Question: I have implemented the primefaces <URL>
However, when I have to much data in my table it looks like that:

What are possible solutions to limit the cell size?
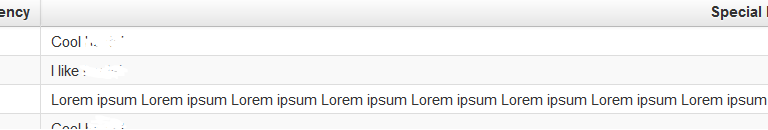
Answer: You can use Javascript to trim content and on each mouse hover, user will see all content:
Header in UI page(xhtml,...):
'''
<script type="text/javascript">
var iLimitTextSize = 20;
trimtext();
</script>
'''
JavaScript:
'''
function trimtext(){
$(document).ready(function () {
$(".ui-dt-c").each(function () {
if ($.trim($(this).text()).length > iLimitTextSize) {
$(this).attr("title",$.trim($(this).text()));
$(this).text($.trim($(this).text()).substring(0, iLimitTextSize));
$(this).html($(this).html() + '...');
}
});
});
}
'''
If you have component that execute its behavior and then update datatable, you need to call trimtext() function again, for example:
'''
<p:commandButton value="Ok" update="datatable" oncomplete="trimtext();" />
'''